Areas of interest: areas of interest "Flower, Bird, Fish, and Insect Market"
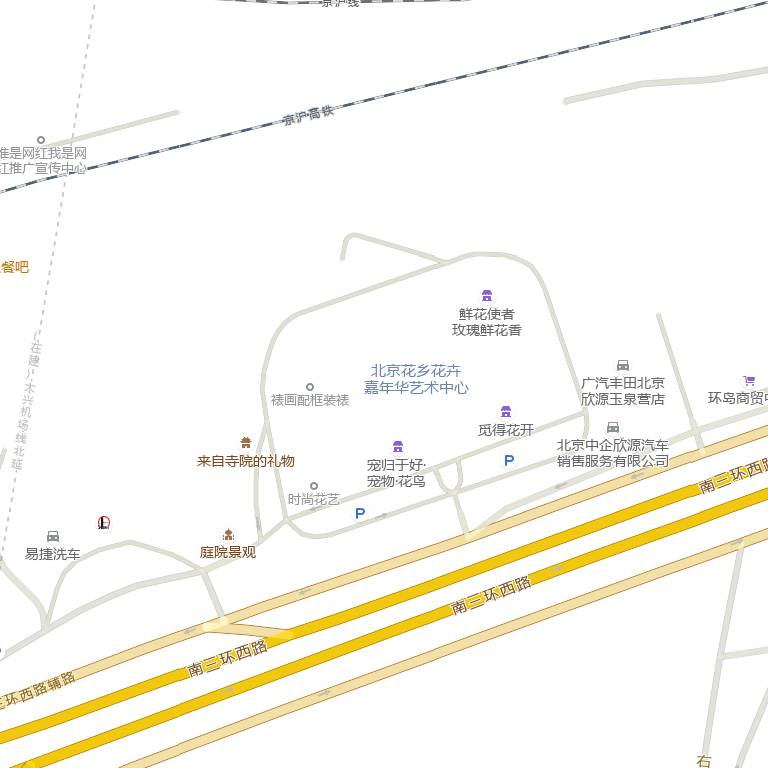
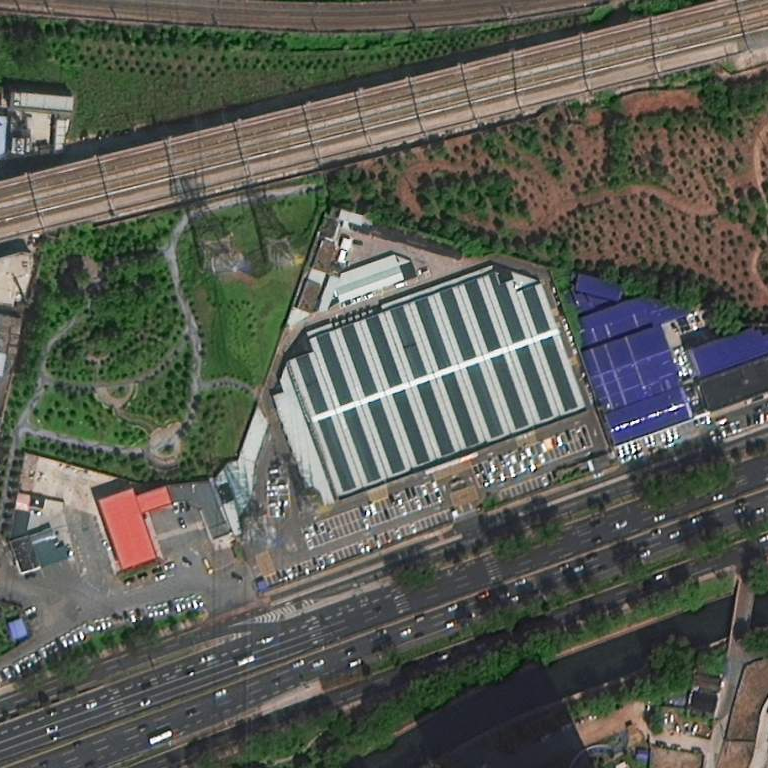